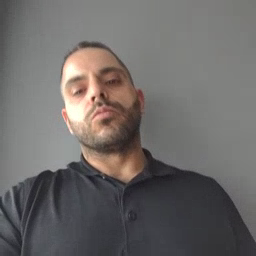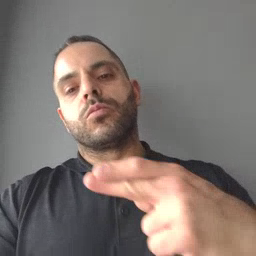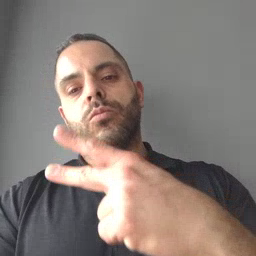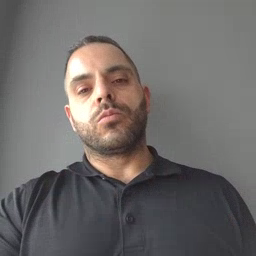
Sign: scissors